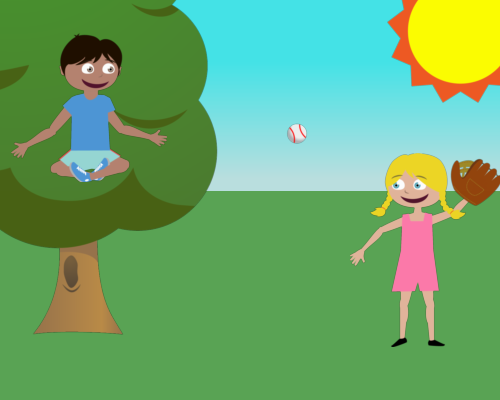
right side big sun and left side big bushy tree and on the trees green part a boy sitting yoga style facing right smiling and below sun on right side is a girl big size facing left smile glove in the one hand up ball in middle